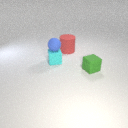
small cyan rubber cube to the left of large red rubber cylinder